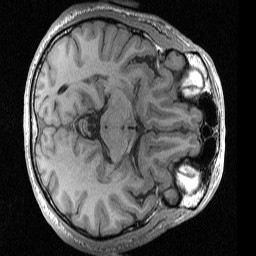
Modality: T1w
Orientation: axial
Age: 44
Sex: male